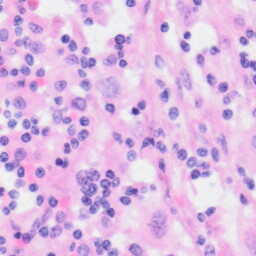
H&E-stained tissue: Kidney